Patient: sex F, age 68
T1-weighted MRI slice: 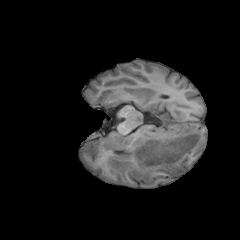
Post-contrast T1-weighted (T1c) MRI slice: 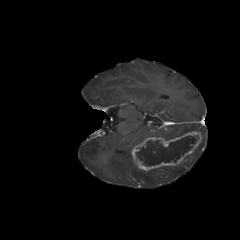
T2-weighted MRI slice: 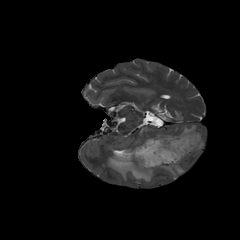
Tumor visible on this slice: yes
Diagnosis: Glioblastoma, IDH-wildtype
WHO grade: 4